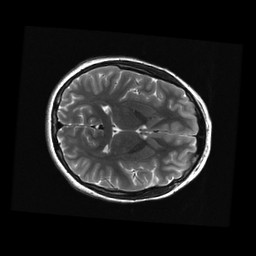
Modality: T2w
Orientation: axial
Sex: female
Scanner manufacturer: ge
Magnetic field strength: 3 T
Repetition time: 5 s
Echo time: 0.101 s